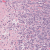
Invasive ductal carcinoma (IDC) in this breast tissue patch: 1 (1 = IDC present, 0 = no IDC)